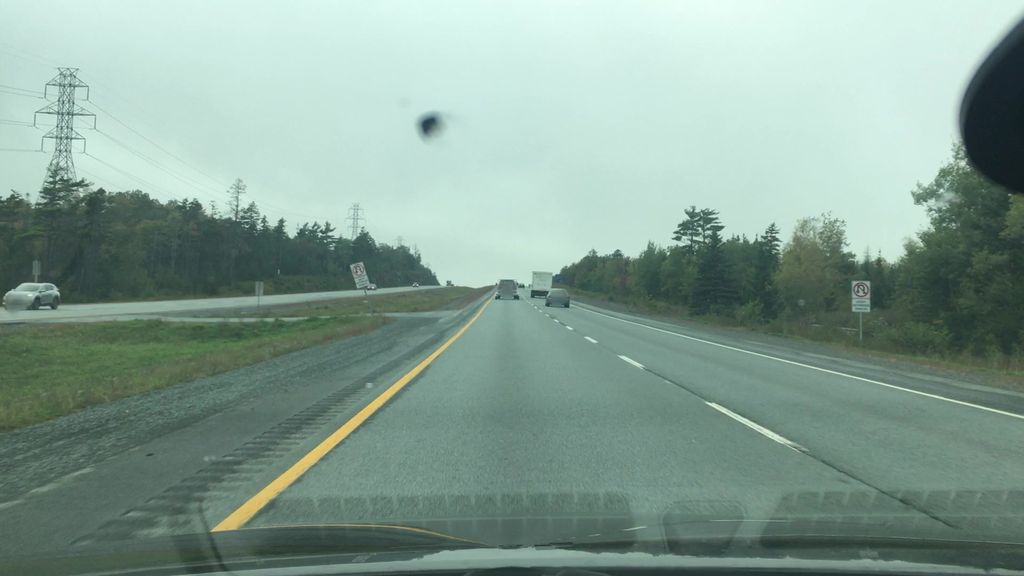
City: halifax